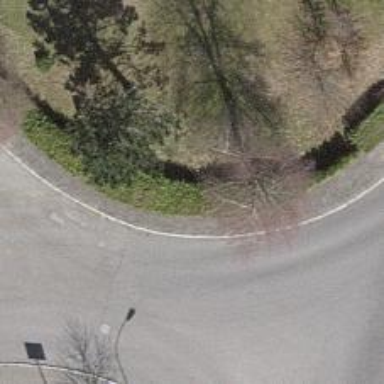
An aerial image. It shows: Hedge acting as barrier.